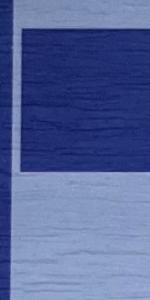
Label: Empty